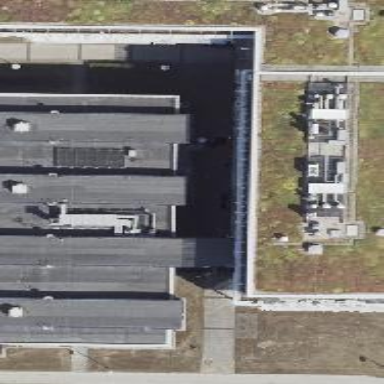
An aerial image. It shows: Office building.